Question: The bottom bar of VScode which shows the errors is gone, how can I restore it

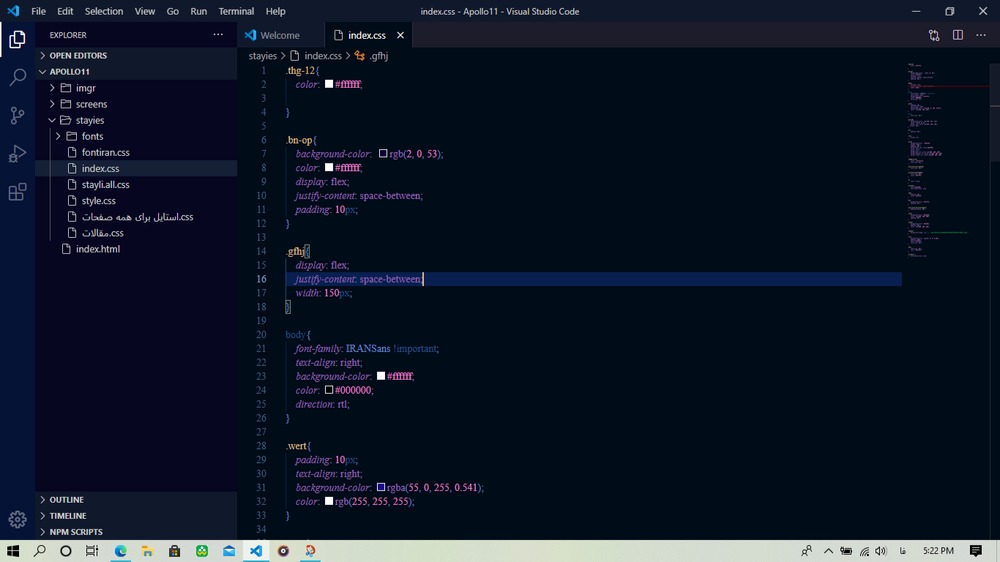
Answer: Try: 'View > Appearance > Show Status Bar'
<URL>